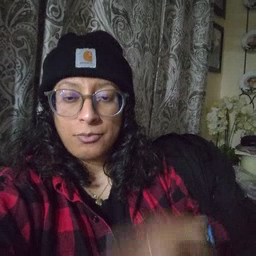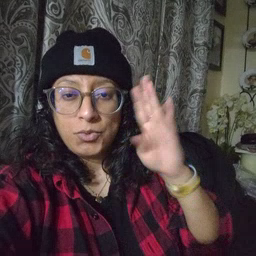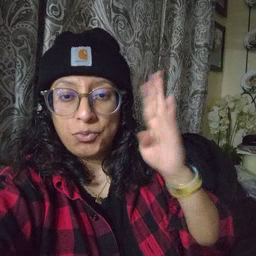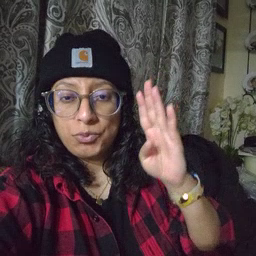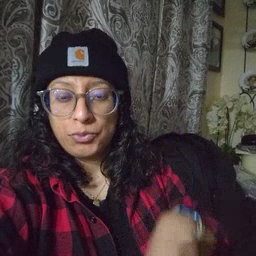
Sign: blue